Question: '''
-(IBAction)btnAddToFavorite:(id)sender
{
[self insertDataToFavourites:[[tempDict objectForKey:@"pageid"]intValue]:[tempDict objectForKey:@"desc"]];
}
-(void)insertDataToFavourites:(int)pageid :(NSString *)description
{
sqlite3_stmt *insertStatement = nil;
NSString *sql;
int returnvalue;
sql = [NSString stringWithFormat:@"insert into AddFavorite (Id,Description) VALUES (?,?)"];
returnvalue = sqlite3_prepare_v2(database, [sql UTF8String], -1, &insertStatement, NULL);
NSLog(@"
Favorite ID is:--> %d &
Description is:--> %@",[[tempDict valueForKey:@"pageid"] intValue] ,[tempDict valueForKey:@"desc"]);
if (returnvalue == 1){
NSAssert1 (0,@"Error: failed to prepare statement with message '%s'.", sqlite3_errmsg(database));
}
sqlite3_bind_text(insertStatement, 1,[[tempDict objectForKey:@"pageid"] UTF8String], -1, SQLITE_TRANSIENT);
sqlite3_bind_text(insertStatement, 2,[[tempDict objectForKey:@"desc"] UTF8String], -1, SQLITE_TRANSIENT);
if (SQLITE_DONE != sqlite3_step(insertStatement)){
NSAssert1(0, @"Error while inserting data. '%s'", sqlite3_errmsg(database));
}
else{
sqlite3_reset(insertStatement);
}
sqlite3_finalize(insertStatement);
}
'''
This is a code to insert data into database. It is showing data like this, when i check database using select query.

Can anybody tell me where is the mistake ?
Thanks.
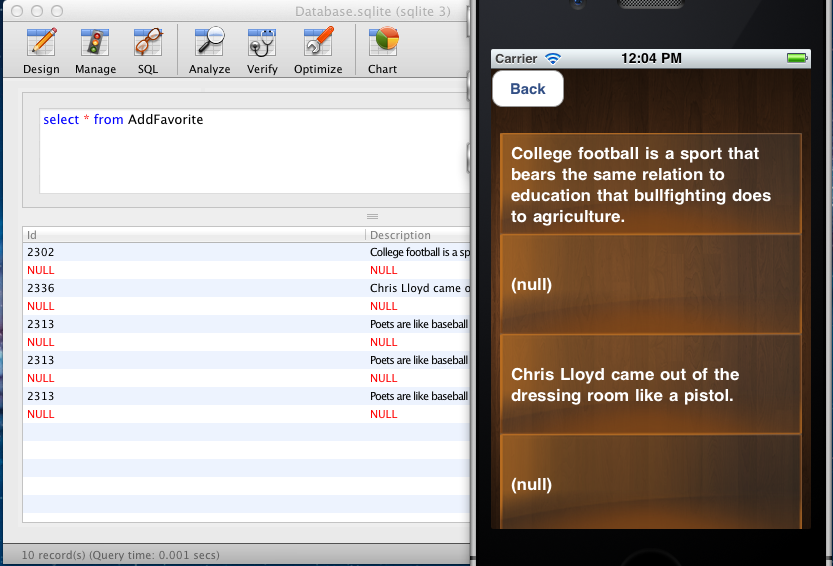
Answer: try to use the pageid method variable and not your dict, maybe the dict is wrong. On the other hand you insert for id
'''
sqlite3_bind_text(insertStatement, 1,[[tempDict objectForKey:@"pageid"] UTF8String], -1, SQLITE_TRANSIENT);
'''
i think this might be not correct.
For test case you can insert in SQLiteManager as sqlstatement
insert into AddFavorite (Id,Description) VALUES (1,'TestDescription');
to check if the statement is correct.
I would use this code to insert your values, if id is an int in your database
'''
-(void)insertDataToFavourites:(int)pageid :(NSString *)description
{
sqlite3 *database;
if(sqlite3_open([self.databasePath UTF8String], &database) == SQLITE_OK) {
const char *sqlStatement = "INSERT INTO AddFavorite (Id,Description) VALUES (?,?);";
sqlite3_stmt *compiled_statement;
if(sqlite3_prepare_v2(database, sqlStatement, -1, &compiled_statement, NULL) == SQLITE_OK) {
sqlite3_bind_int(compiled_statement, 1, pageid);
sqlite3_bind_text(compiled_statement, 2, [description UTF8String] , -1, SQLITE_TRANSIENT);
}
if(sqlite3_step(compiled_statement) != SQLITE_DONE ) {
NSLog( @"Error: %s", sqlite3_errmsg(database) );
} else {
NSLog( @"Insert into row id = %lld", sqlite3_last_insert_rowid(database));
}
sqlite3_finalize(compiled_statement);
}
sqlite3_close(database);
}
'''